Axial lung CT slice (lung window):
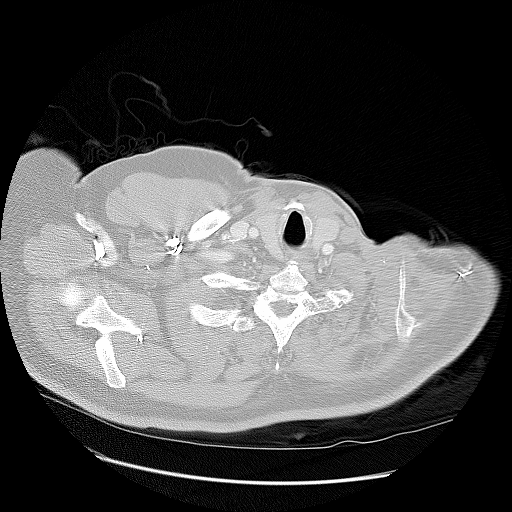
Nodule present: no